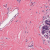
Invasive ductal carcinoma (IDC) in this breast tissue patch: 0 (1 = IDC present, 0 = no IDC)